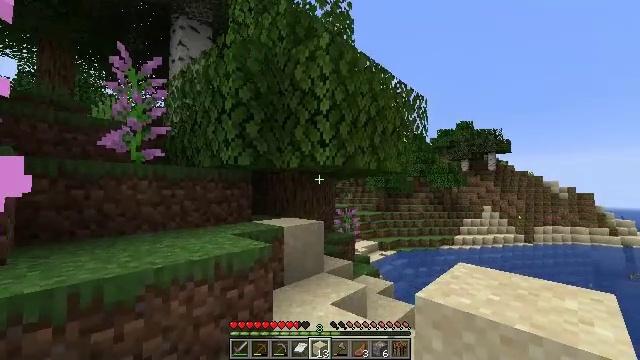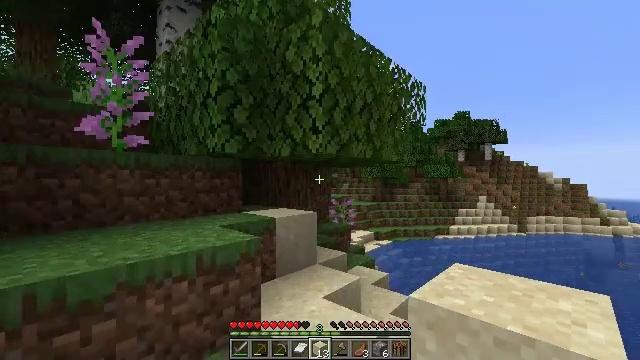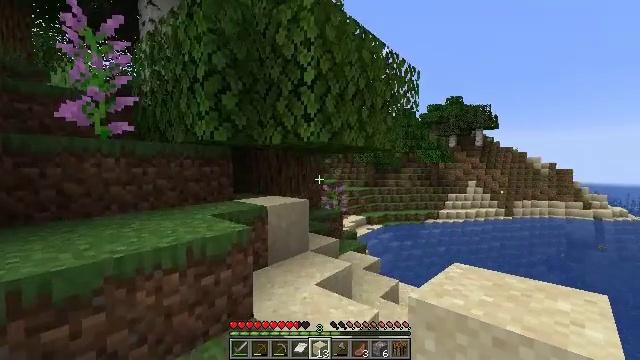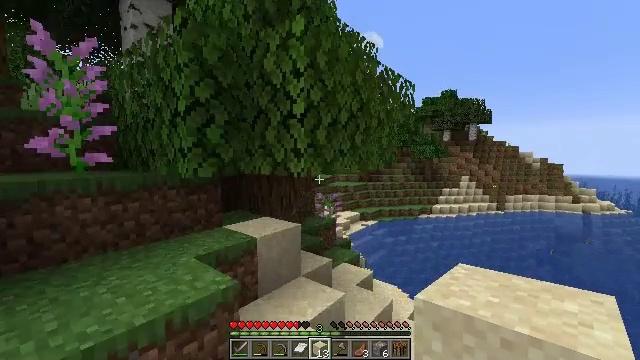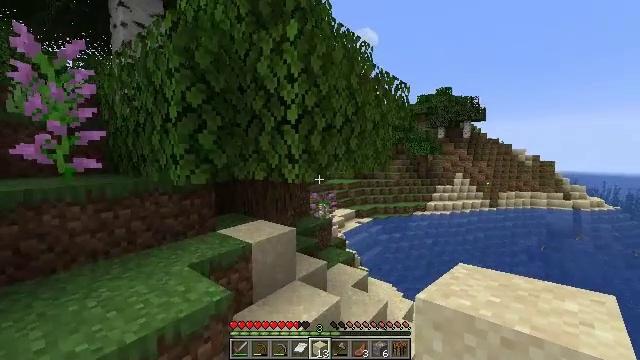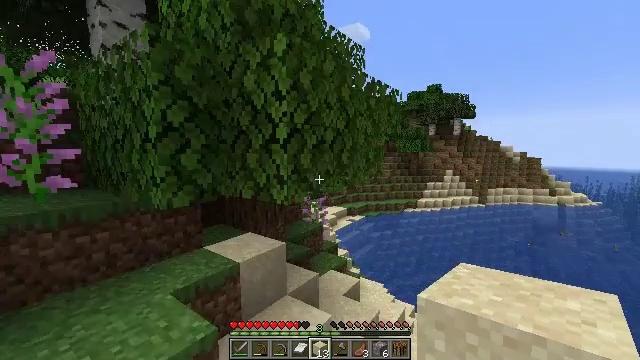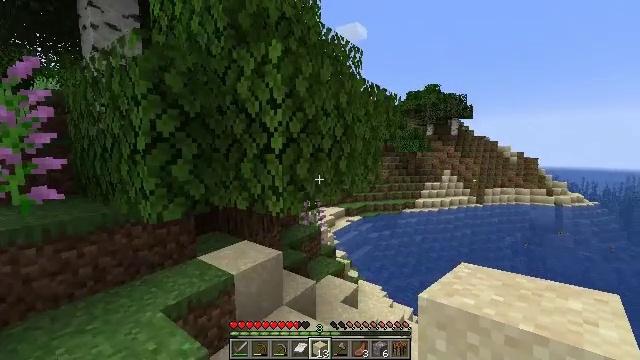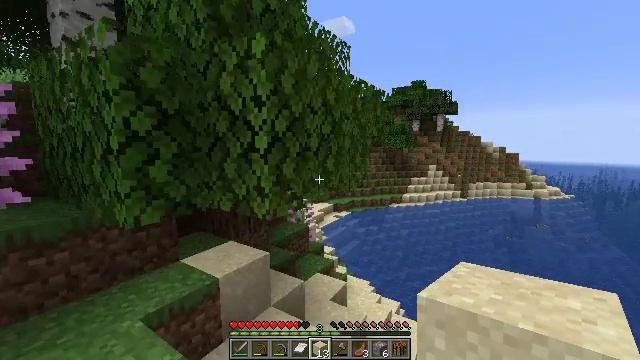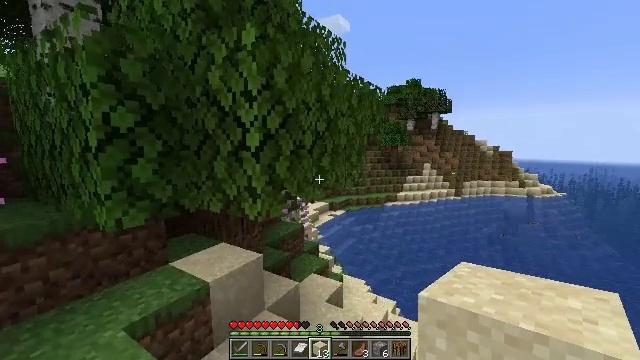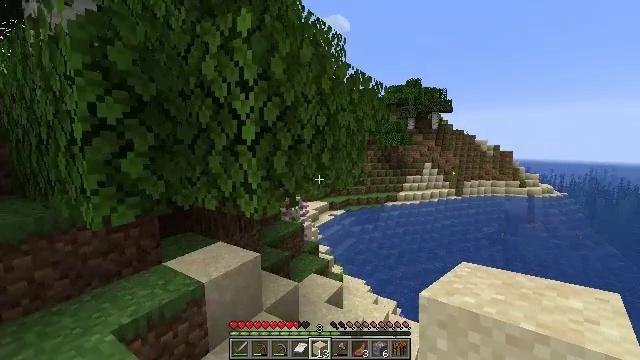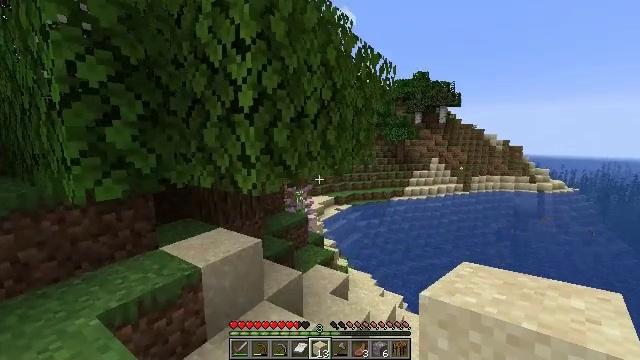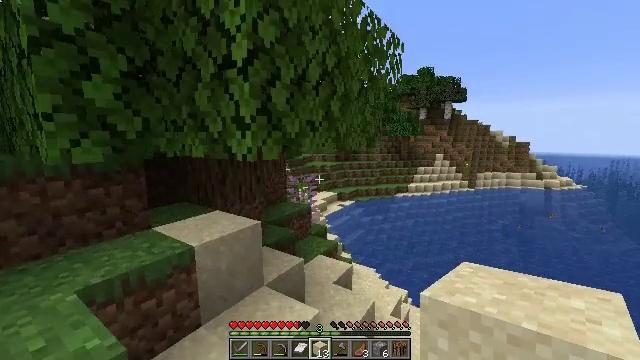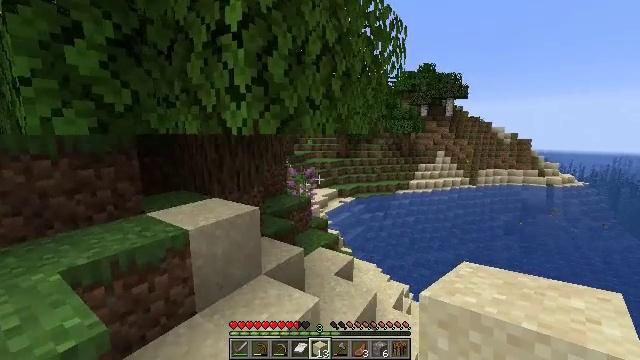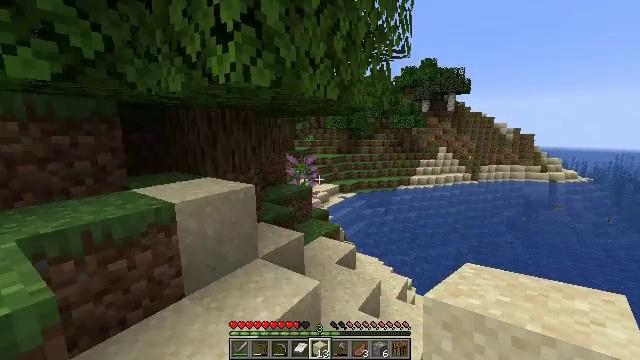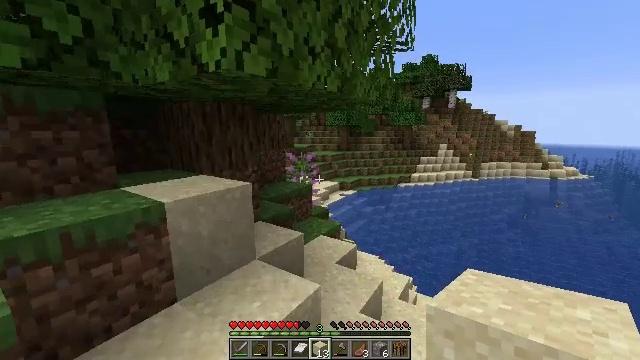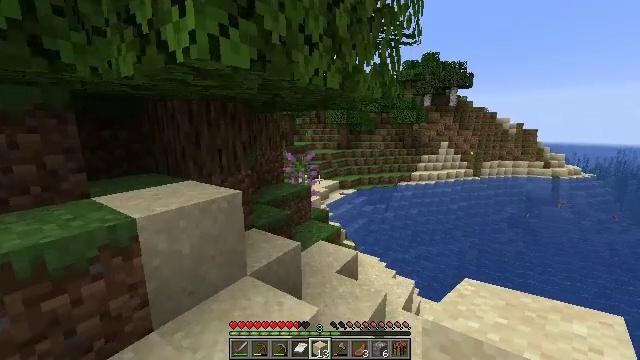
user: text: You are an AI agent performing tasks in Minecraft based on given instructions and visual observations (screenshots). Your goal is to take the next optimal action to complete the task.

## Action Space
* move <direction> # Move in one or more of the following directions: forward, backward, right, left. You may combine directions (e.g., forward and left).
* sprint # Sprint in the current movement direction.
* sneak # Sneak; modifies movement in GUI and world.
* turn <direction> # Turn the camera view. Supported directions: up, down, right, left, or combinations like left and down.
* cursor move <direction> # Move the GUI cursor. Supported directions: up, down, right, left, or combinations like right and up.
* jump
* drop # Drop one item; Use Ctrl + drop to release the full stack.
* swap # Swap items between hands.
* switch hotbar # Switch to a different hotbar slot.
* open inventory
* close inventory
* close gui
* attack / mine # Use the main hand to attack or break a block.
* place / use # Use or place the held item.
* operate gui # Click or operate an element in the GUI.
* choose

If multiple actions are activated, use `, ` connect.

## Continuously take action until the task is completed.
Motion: motion action
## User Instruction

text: Break the sugar cane.
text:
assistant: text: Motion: move forward, turn down, jump
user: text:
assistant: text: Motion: move forward, turn right and down, jump
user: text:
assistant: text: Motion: move forward, turn right and down, jump
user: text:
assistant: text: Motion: move forward, turn right
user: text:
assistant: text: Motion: move forward, turn right and down
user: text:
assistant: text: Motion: move forward
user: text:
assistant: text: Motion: move forward, turn right and down
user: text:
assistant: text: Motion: move forward, turn right
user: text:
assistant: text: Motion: move forward
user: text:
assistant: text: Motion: move forward, turn left
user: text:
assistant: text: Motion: move forward
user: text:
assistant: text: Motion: move forward
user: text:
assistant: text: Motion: move forward
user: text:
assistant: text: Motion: move forward
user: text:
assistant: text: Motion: move forward
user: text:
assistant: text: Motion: move forward
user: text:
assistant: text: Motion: move forward
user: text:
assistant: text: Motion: move forward
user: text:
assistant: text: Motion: move forward
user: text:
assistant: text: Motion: move forward
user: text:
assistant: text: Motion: move forward
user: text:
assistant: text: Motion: move forward
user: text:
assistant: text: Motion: move forward
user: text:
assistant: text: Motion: move forward
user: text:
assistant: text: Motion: move forward
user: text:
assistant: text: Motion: move forward
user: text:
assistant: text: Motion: move forward
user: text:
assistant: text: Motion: move forward
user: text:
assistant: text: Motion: move forward
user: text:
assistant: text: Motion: move forward